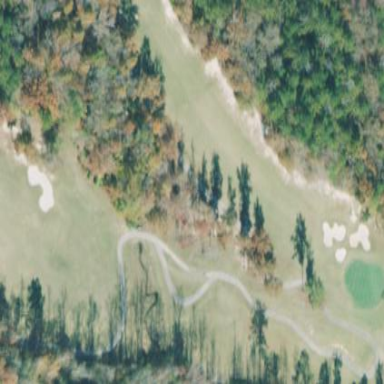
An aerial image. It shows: Golf fairway in the image.